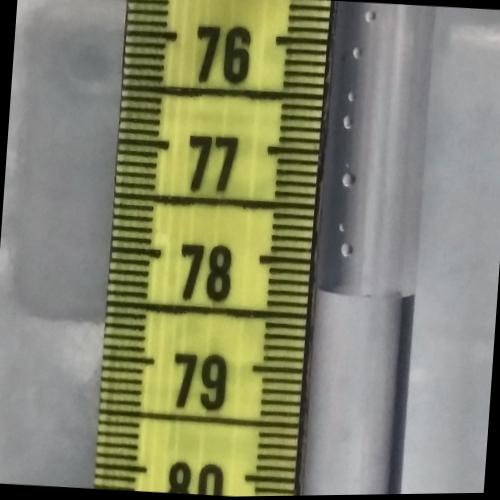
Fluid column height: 78.3 cm